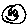
Label: smiley face